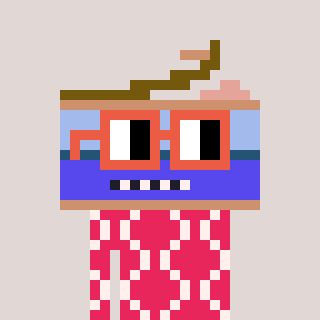
a pixel art character with square orange glasses, a canned ham-shaped head and a redpinkish-colored body on a warm background